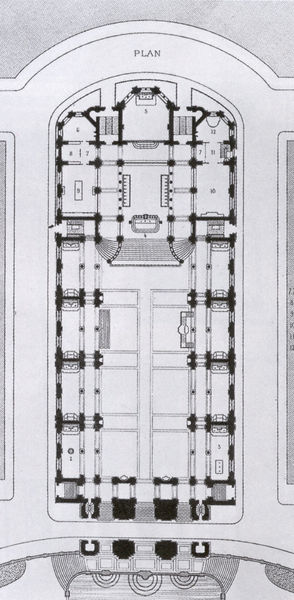
Titel: Église de la Trinité (Grundriß)
Künstler: Théodore Ballu
Standort: Paris
Institution: Eglise de la Trinité
Schlagwörter: weiß, fenster, frankreich, grau, pfeiler, raum, schwarz, skizze, strasse, säulen, tür, zeichnung, zimmer, anlage, gebäude, haus, park, parkanlage, schloss, weg, wand, architektur, barock, innenraum, felder, kirche, wege, bühne, oper, theater, rund, garten, deutschland, schiffe, schrift, bogen, italien, türen, mauer, linien, empore, proszenium, saal, joche, treppe, treppen, detail, deutsch, stufen, striche, logen, eingang, gang, umgang, unterlage, türme, palast, draufsicht, schwarz weiss, räume, entwurf, rathaus, altar, hauptschiff, langhaus, orgel, seitenschiff, mauern, altarraum, apsis, chor, kapelle, auffahrt, plan, schraffierung, bau, anordnung, sakralbau, geschoss, basilika, grundriss, bauwerk, kreuzgang, architekturentwurf, bauplan, krypta, winkel, gänge, rundgang, vorhalle, apsiden, kapellen, longitudinalbau, chorumgang, seitenkapellen, sakralarchitektur, chorraum, seitenaltäre, stiege, anlege, ich sehe kein bild, ich sehe das bild nicht, kartfensete, umfahrung, ttreppe, eitenalrat, seitelaltar